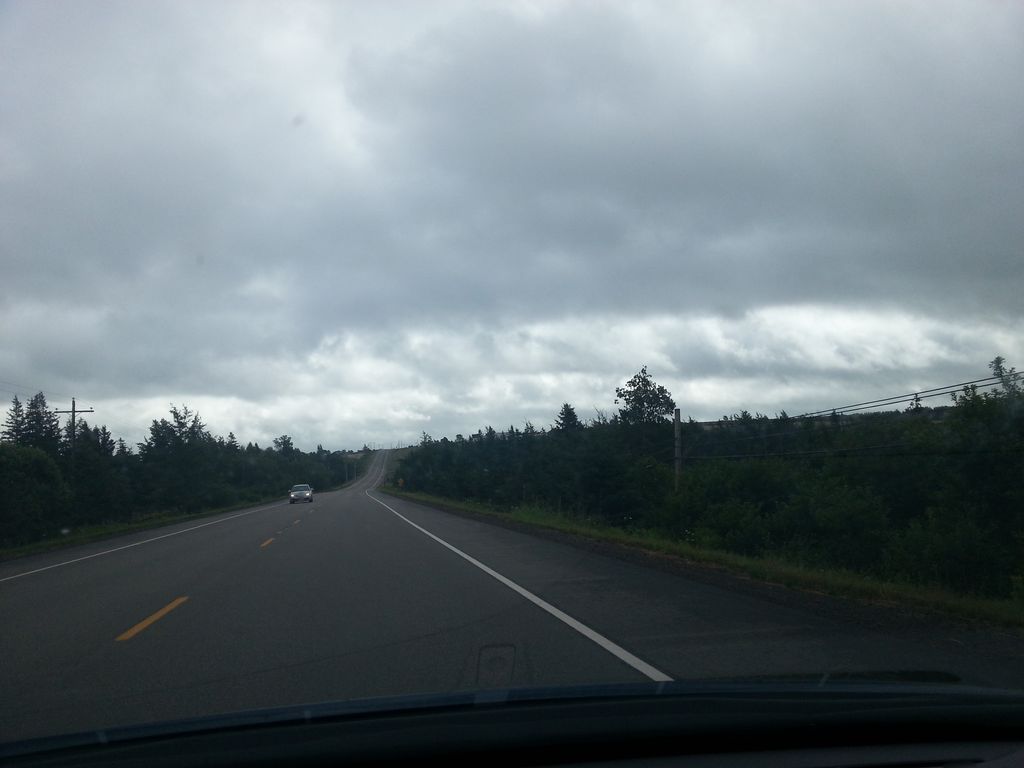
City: charlottetown